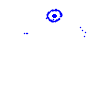
Particle: kaon